Question: I have to put two images together, but the separation between them is very small, and I really want to make it wider.
My code is the next one:
'''
egin{figure}[h]
\centering
\subfloat[Alerta en la barra de notificaciones]{
\label{fig:alerta-app}
\includegraphics[height=6cm]{graphs/verificacion/alerta-app.png}}
\subfloat[Alerta en el interior de la aplicacion]{
\label{fig:alerta-app-dos}
\includegraphics[height=6cm]{graphs/verificacion/alerta-app-2.png}}
\caption{Alerta recibida desde el coordinador central}
\label{fig:alerta-android}
\end{figure}
'''
The effect is shown here:

How could I do that?
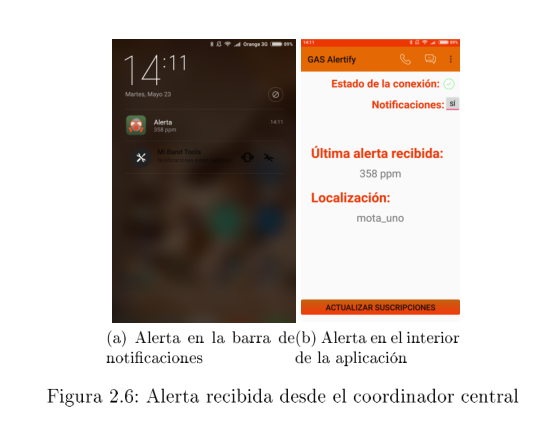
Answer: Under '\subfloat[Alerta en el interior de la aplicacion]{'
add '\hspace{5.5cm}' by increasing number space will get wider